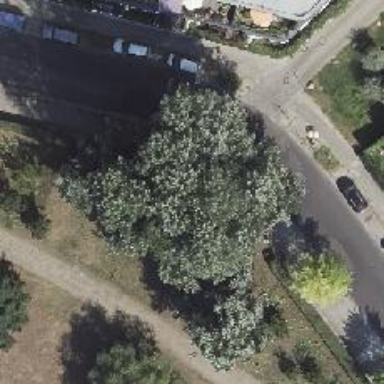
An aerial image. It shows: Natural monument - majestic tree.